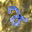
Label: 2